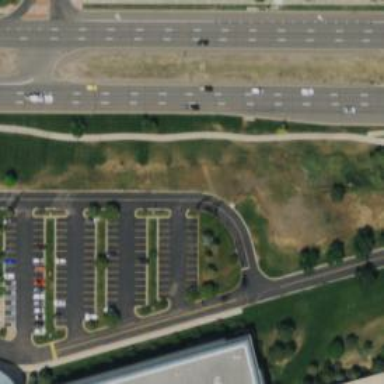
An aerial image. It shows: Parking space.